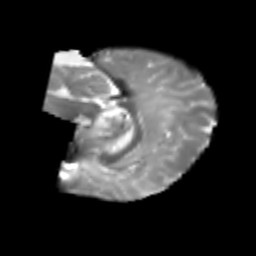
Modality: T2w
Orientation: sagittal
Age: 7
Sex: male
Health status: healthy